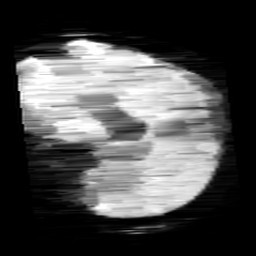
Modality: minIP
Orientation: sagittal
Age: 9
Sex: male
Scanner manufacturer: siemens
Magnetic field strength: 3 T
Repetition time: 0.027 s
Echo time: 0.02 s